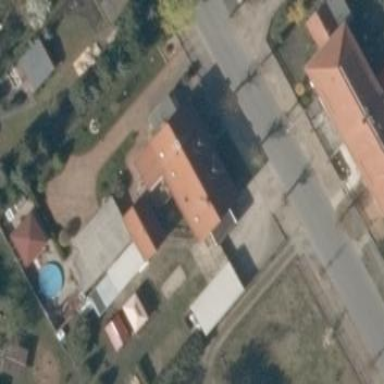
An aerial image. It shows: Semidetached house.